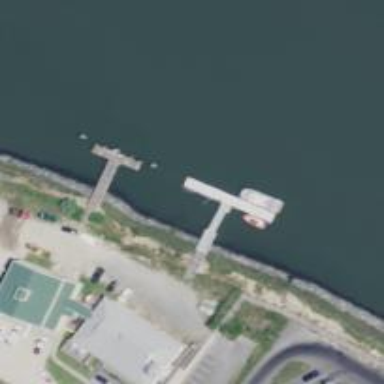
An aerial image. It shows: Man-made pier.